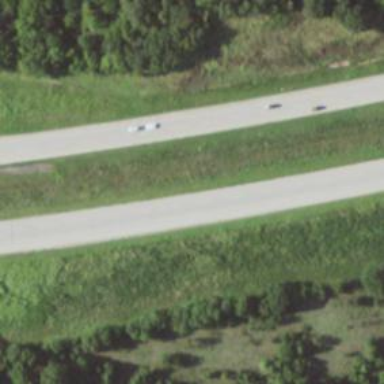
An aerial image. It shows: Trunk highway with expressway features.